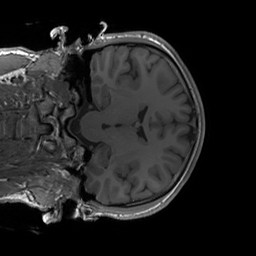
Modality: T1w
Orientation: coronal
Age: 19
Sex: male